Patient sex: M
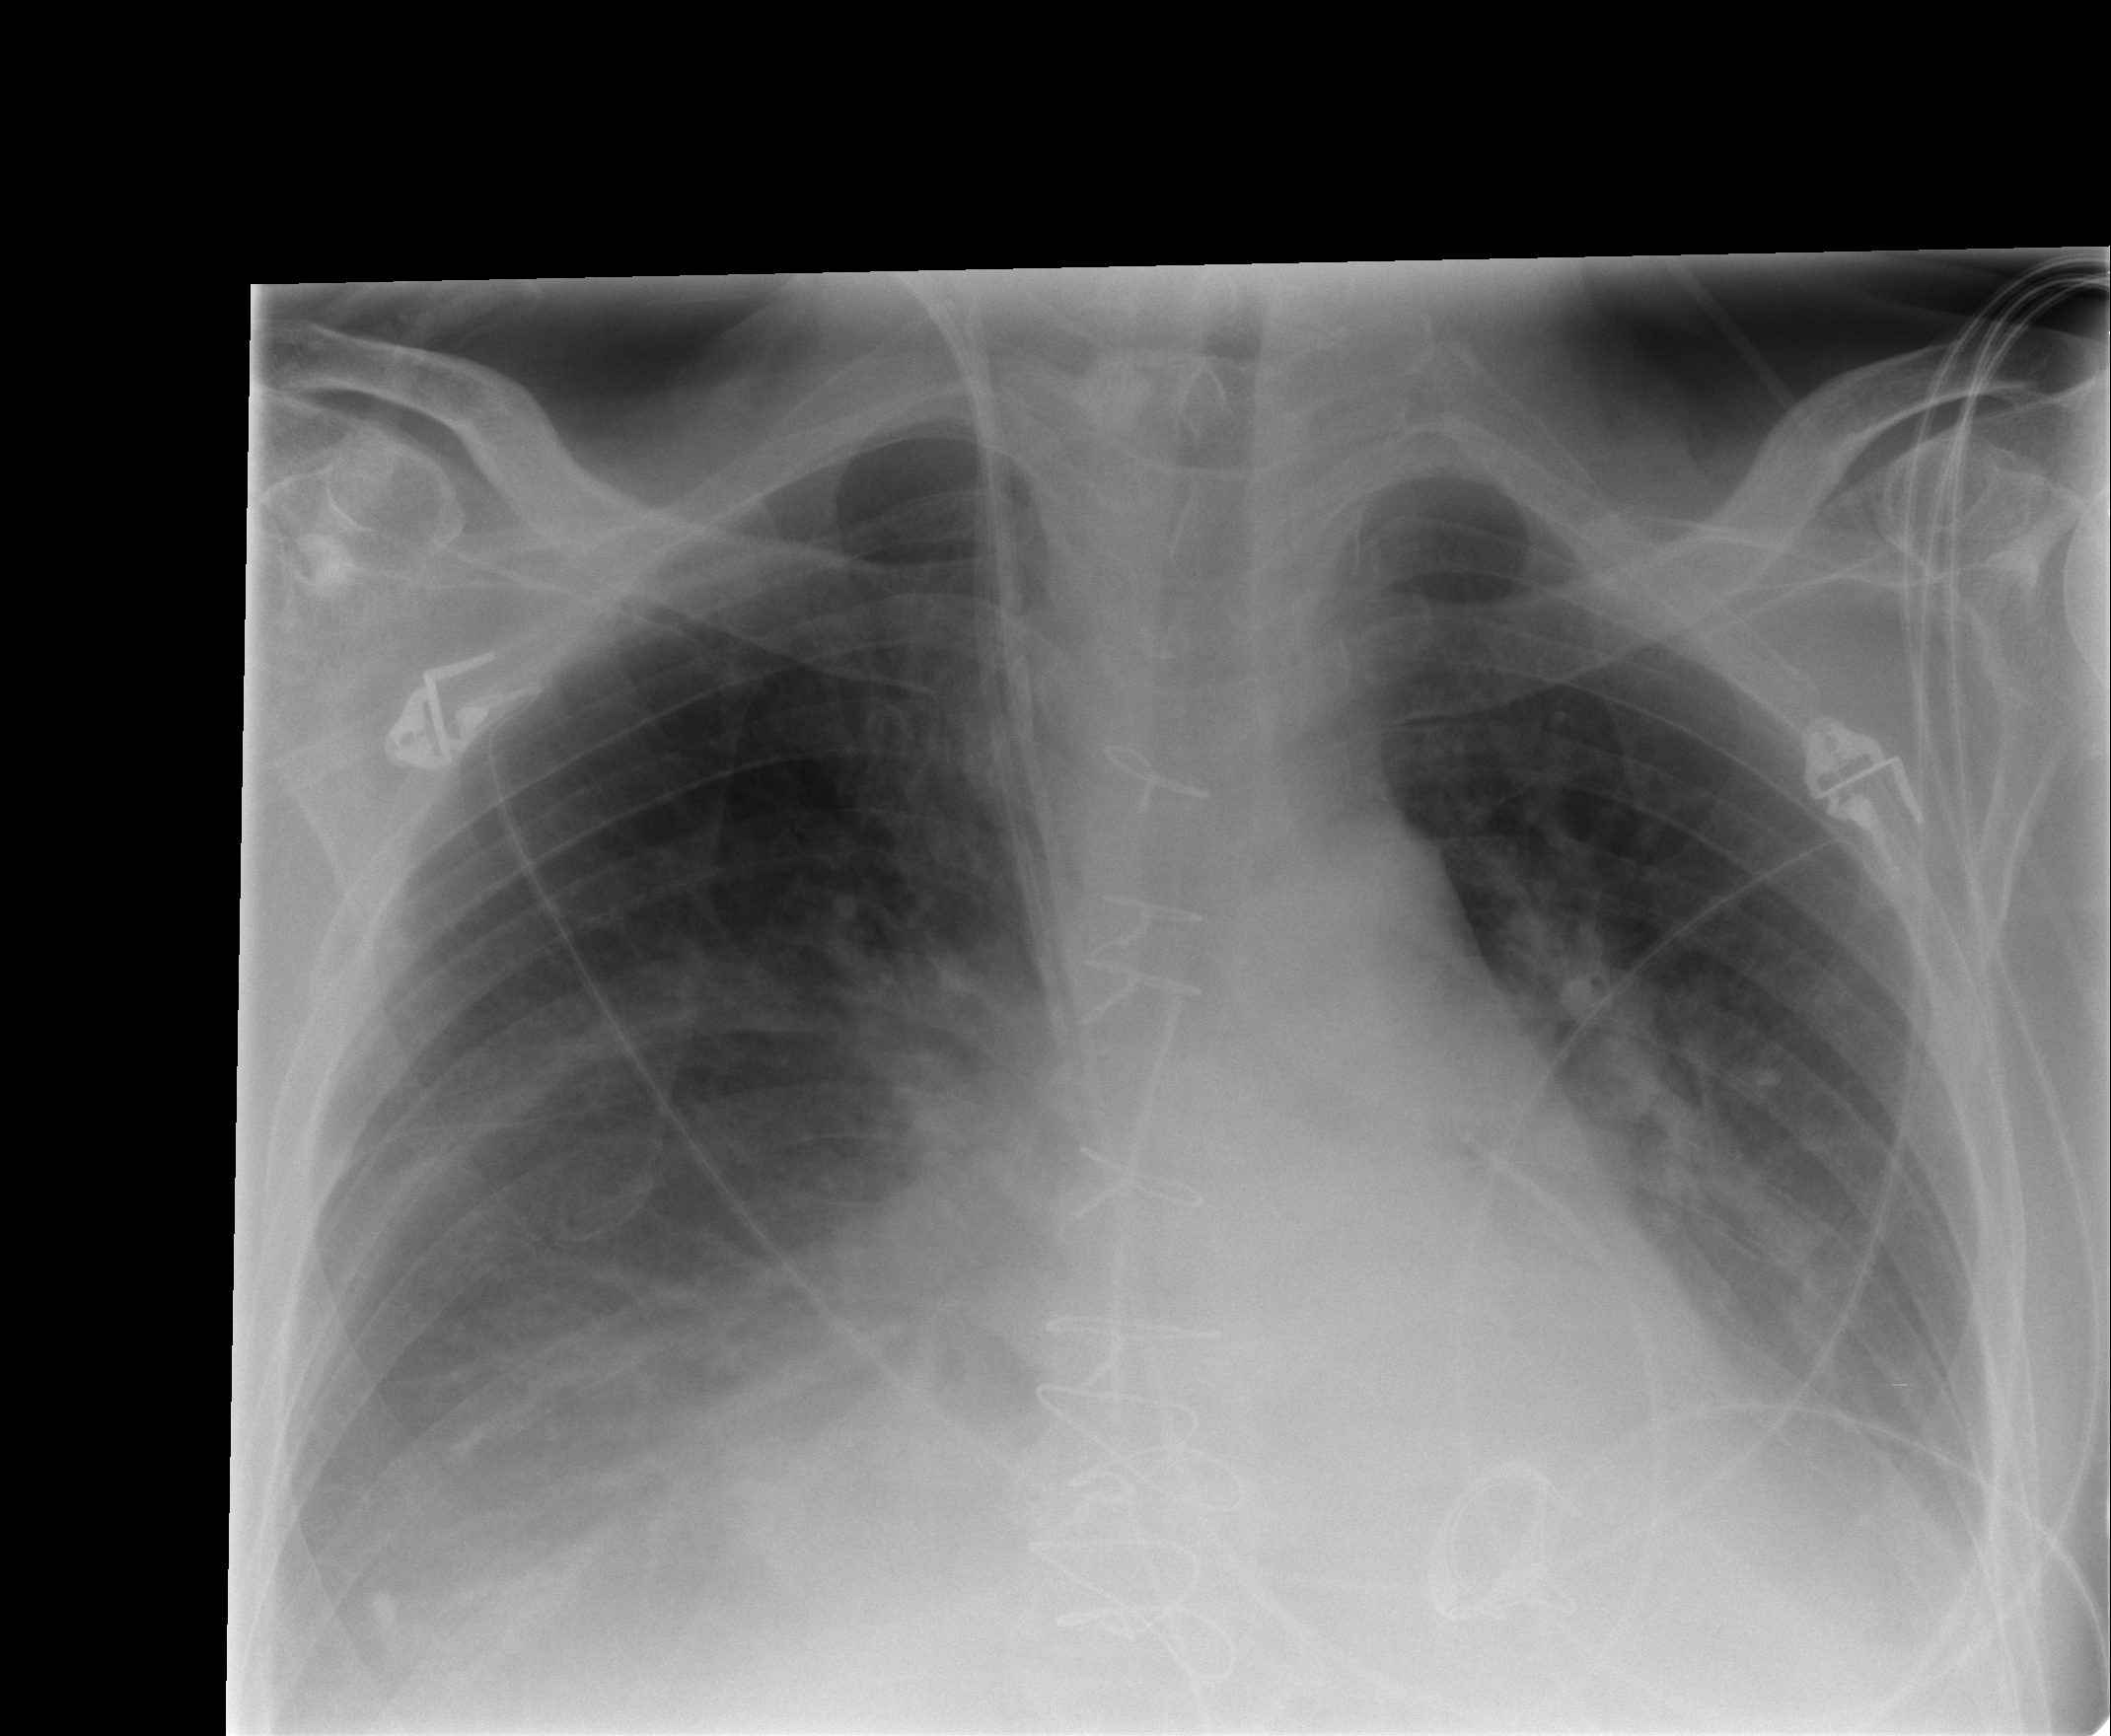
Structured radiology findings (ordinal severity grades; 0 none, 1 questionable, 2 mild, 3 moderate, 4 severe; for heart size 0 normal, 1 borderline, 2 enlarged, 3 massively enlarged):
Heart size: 2
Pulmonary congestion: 2
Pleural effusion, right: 2
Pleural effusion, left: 2
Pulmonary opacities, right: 2
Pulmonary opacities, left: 0
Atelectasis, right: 2
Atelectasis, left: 2